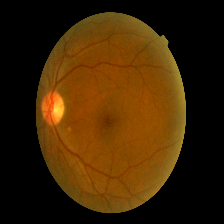
Diabetic retinopathy grade: Mild